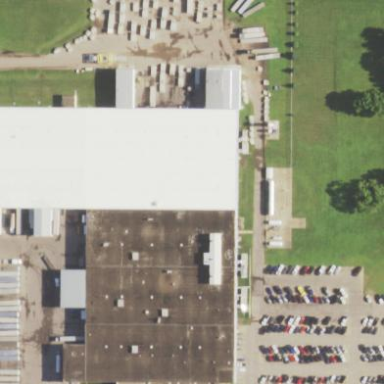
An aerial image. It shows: Warehouse.